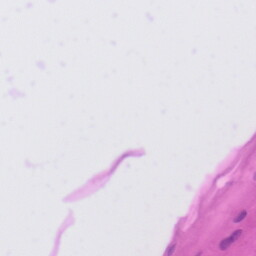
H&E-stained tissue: Tonsil